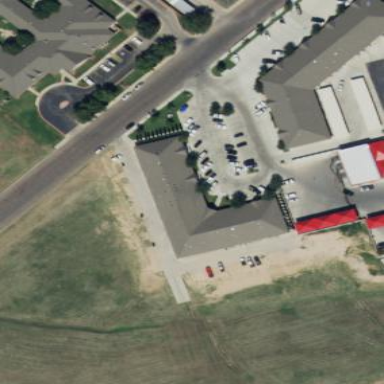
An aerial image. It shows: Clinic building offering healthcare services.